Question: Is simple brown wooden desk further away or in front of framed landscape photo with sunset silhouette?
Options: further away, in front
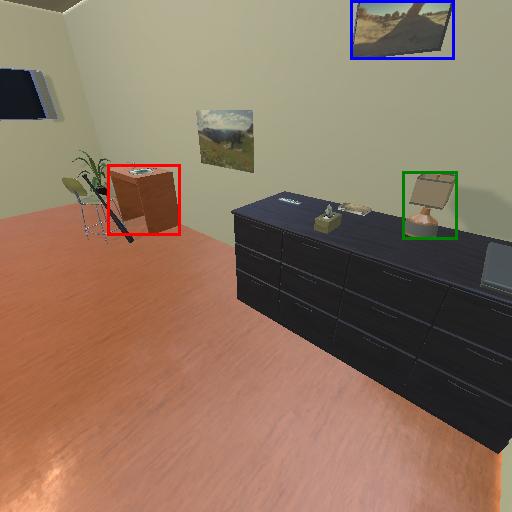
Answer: further away